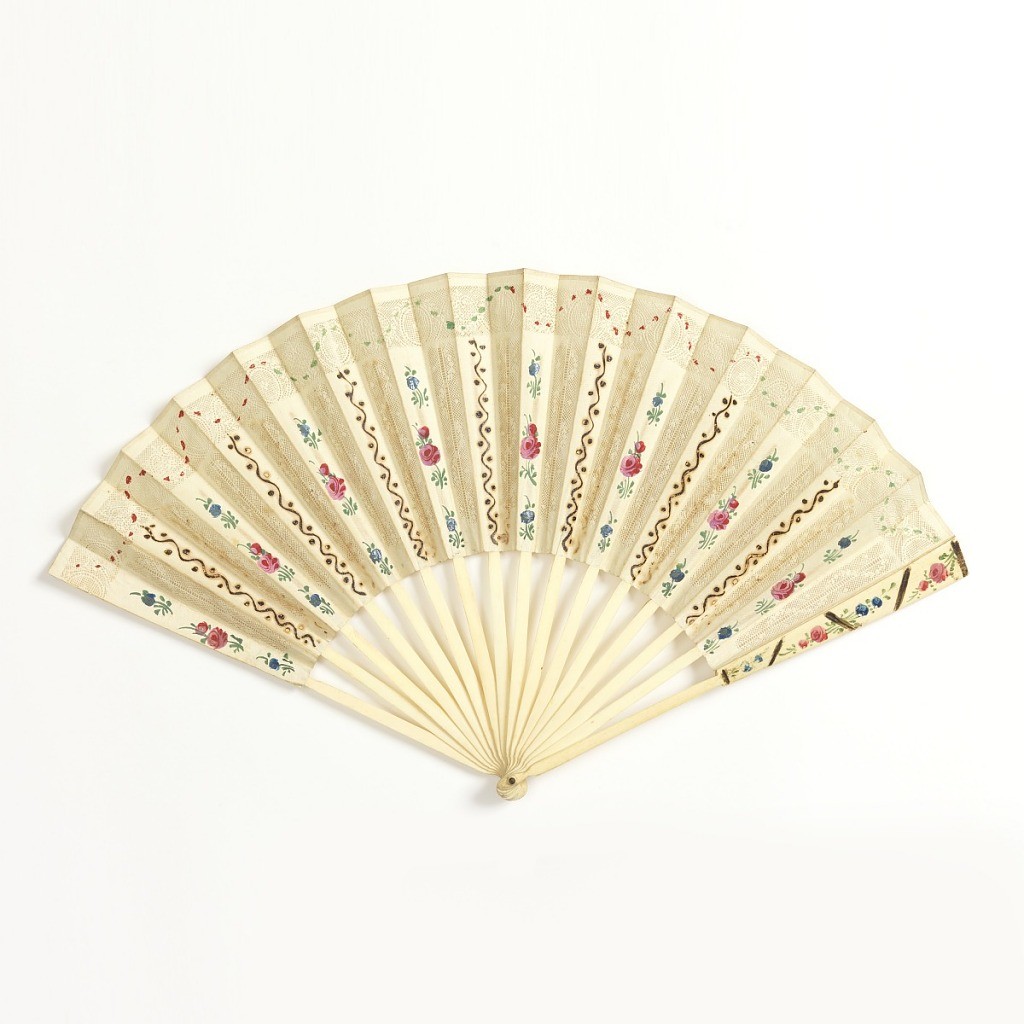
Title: Pleated fan
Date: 1770-1790
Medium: Painted and pierced paper leaf, bone sticks, painted bone guards
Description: Pleated fan. Paper leaf pierced to give the effect of lace. Obverse painted with flowers in blue, green and red. Alternate folds have design of wavy line and dots. Bone sticks. Guards painted with flowers in red, blue, and green.